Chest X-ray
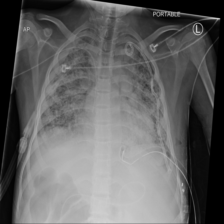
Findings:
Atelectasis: negative
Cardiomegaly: negative
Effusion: negative
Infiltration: positive
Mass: negative
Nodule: negative
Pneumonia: negative
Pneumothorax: positive
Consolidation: negative
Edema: negative
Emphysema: negative
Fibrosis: negative
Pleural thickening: positive
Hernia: negative